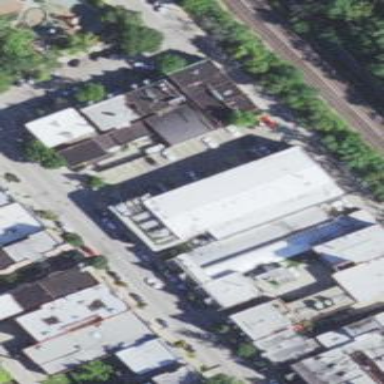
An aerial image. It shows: Retail building.